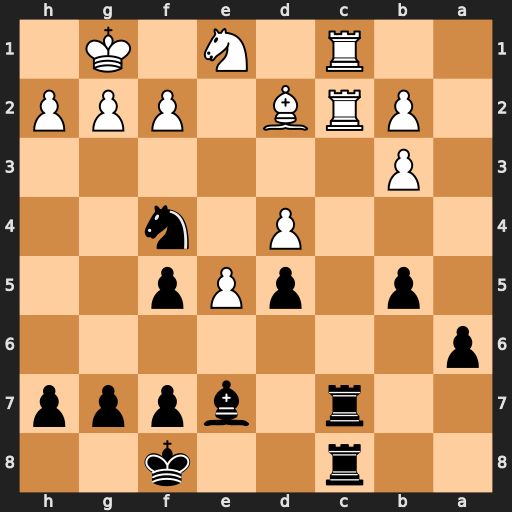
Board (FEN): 2r2k2/2r1bppp/p7/1p1pPp2/3P1n2/1P6/1PRB1PPP/2R1N1K1
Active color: b
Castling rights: -
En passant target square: -
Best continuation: Ne2+ Kf1 Nxc1